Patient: sex M, age 64
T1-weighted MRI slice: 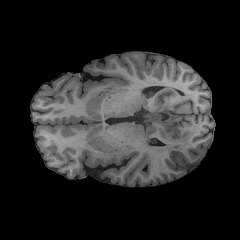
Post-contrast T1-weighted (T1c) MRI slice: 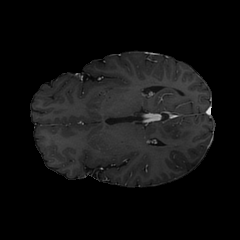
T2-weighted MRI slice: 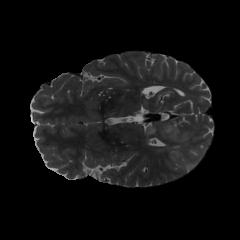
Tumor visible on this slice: yes
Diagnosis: Glioblastoma, IDH-wildtype
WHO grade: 4